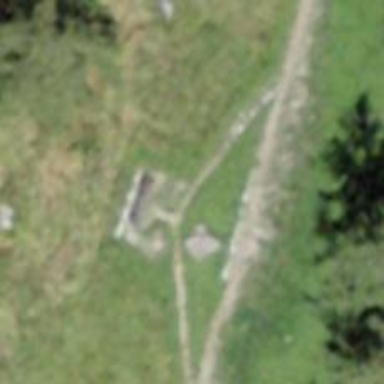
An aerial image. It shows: Memorial site with historic significance.